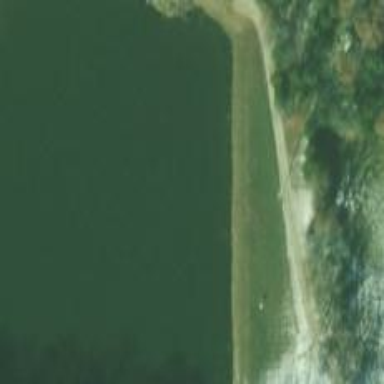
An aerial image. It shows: Reservoir area.